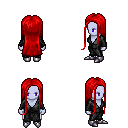
a pixel art fantasy rpg character, female body template, dark elf, purple skin, gray robe, white pants, red extra-long hairstyle, metal boots, four views (front, back, left, right), 2x2 character sprite sheet, small pixel art, hard edges, no anti-aliasing